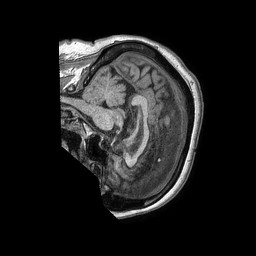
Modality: T1w
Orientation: sagittal
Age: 69
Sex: female
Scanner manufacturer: philips
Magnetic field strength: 1.5 T
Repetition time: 0.007659 s
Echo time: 0.003491 s